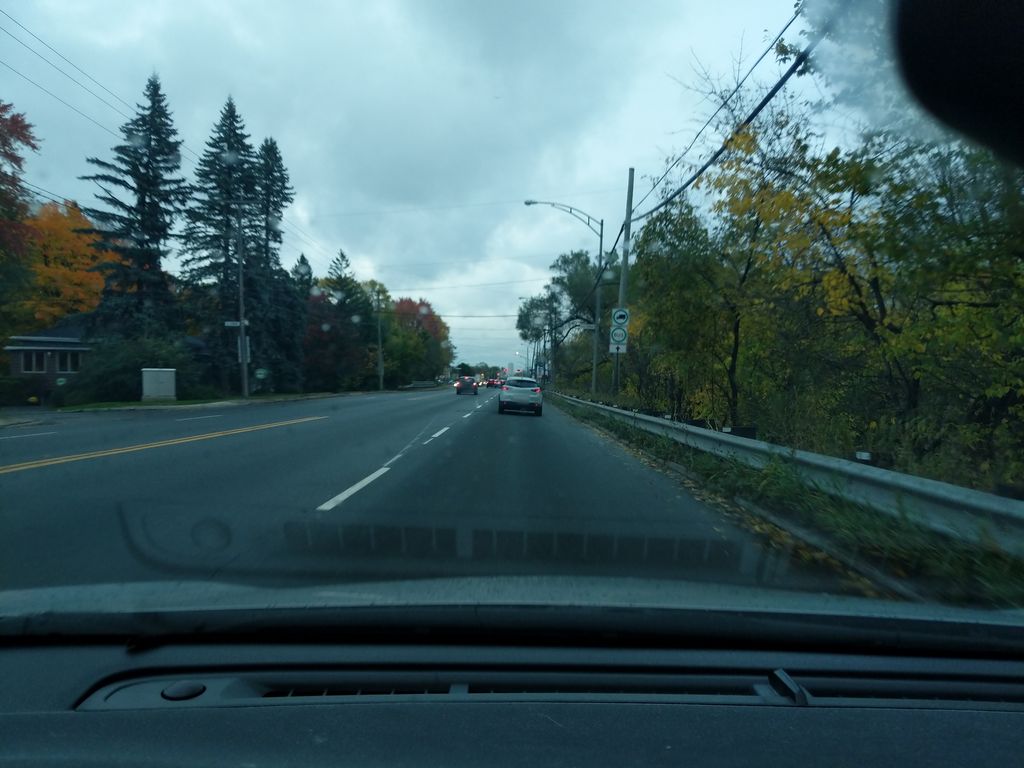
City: quebec_city